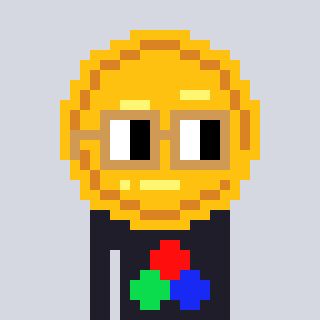
a pixel art character with square brown glasses, a medal-shaped head and a grayscale-colored body on a cool background